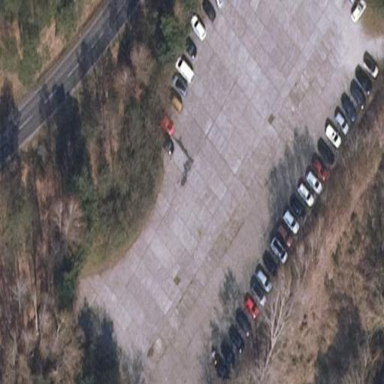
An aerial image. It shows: Parking area with concrete surface.